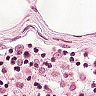
Metastatic tissue present: no